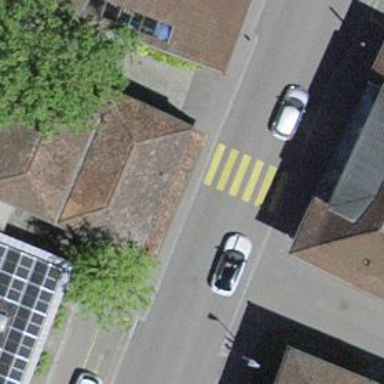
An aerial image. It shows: Uncontrolled crossing on the road.